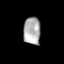
Tissue: prostate
Cell type: Epithelial cells
Senescence score: 0.3134
Nuclear area (px): 464
Mean DAPI intensity: 171.782